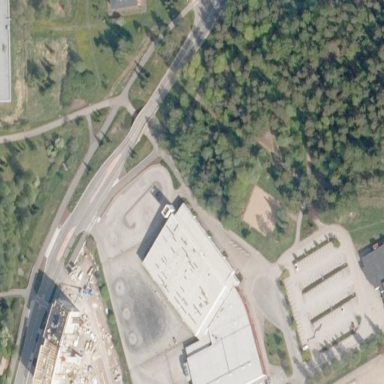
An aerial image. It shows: Building designed as sports center for ice skating.